Question: Count the number of objects in the diagram.
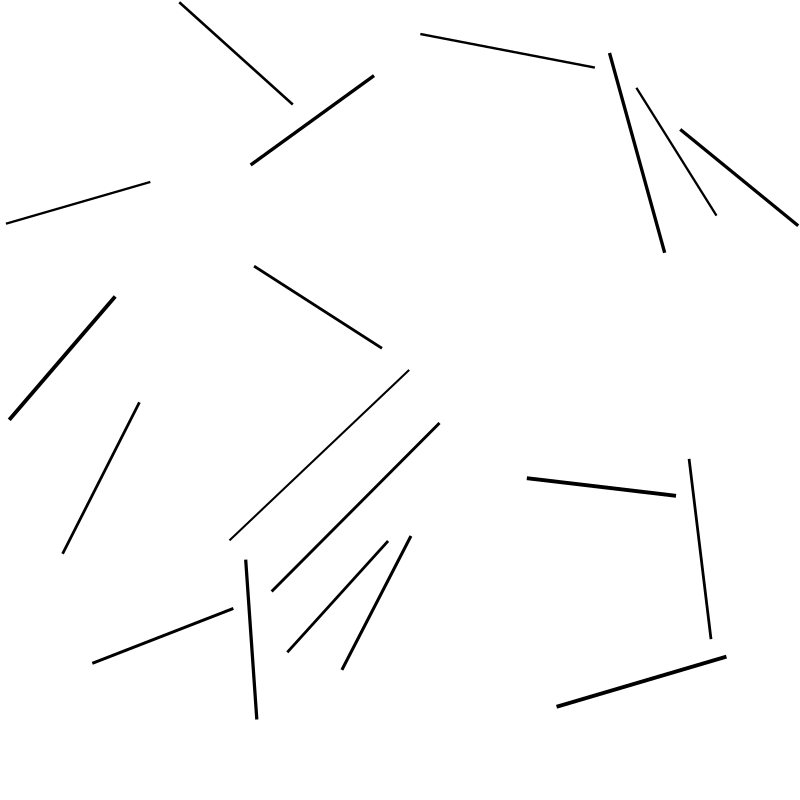
Answer: 19